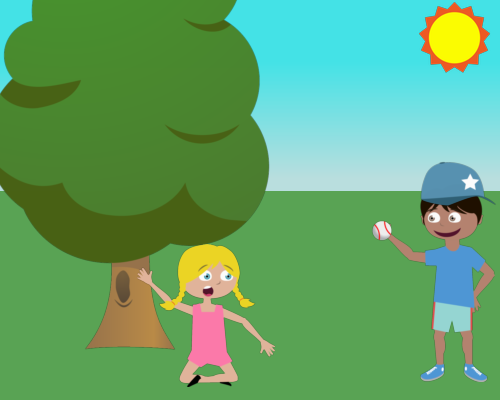
large bush tree with hole on left side at the bottom small sun in right corner in the right of tree is jenny indian style with left hand raised across tree mike is on the right side facing left right arm out holding small baseball with blue hat sideways on him